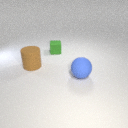
large blue rubber sphere to the right of small green rubber cube